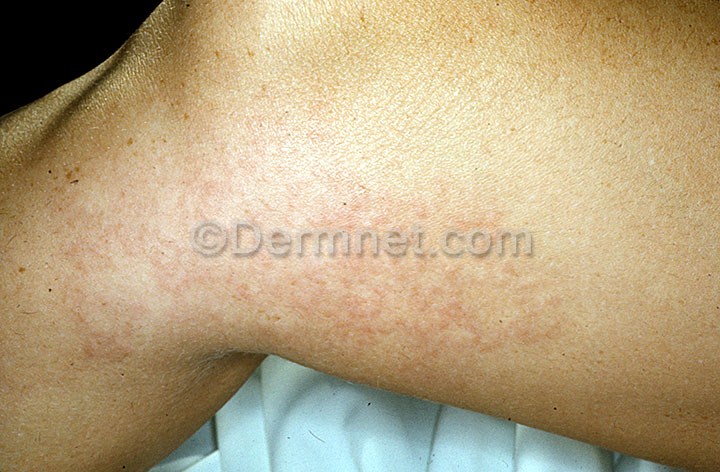
Disease: Systemic Disease